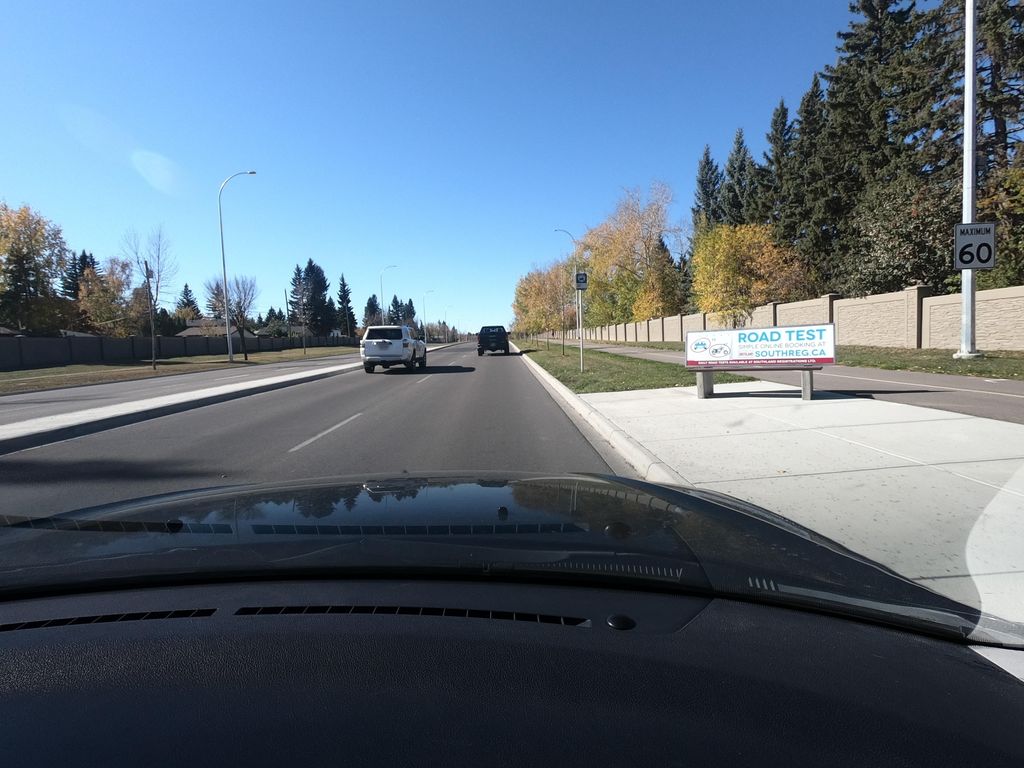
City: calgary